Question: How do I handle dates from a spreadsheet like this.
I need to get the last date from column 2 and then find the next date. I have created this code for retrieving the last date.
'''
lastDateRow = sheet.getLastRow()-1;
lastDate = Date(sheet.getRange("B"+(lastDateRow)+":B"+(lastDateRow).getValue());
'''
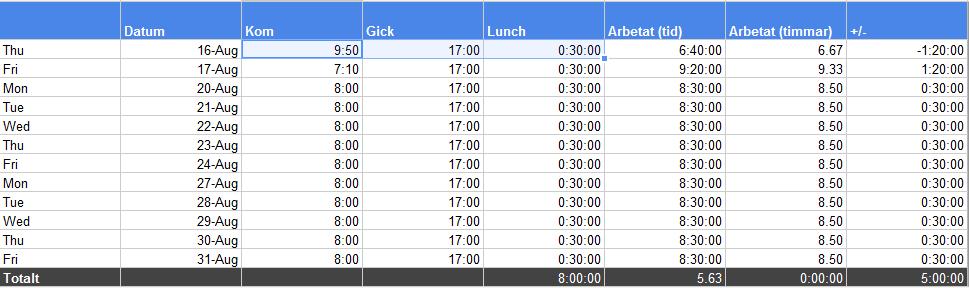
Answer: The value you get from the sheet is already a date object (complete with year, date, hours etc), no further action should be necessary.
When you say 'next date' I guess you meant 'next day' ? If so, simply add 24*60*60*1000 to the date in milliseconds and you'll get the next day ;-)
In code it becomes something like this :
'''
function xxx(){
var sheet = SpreadsheetApp.getActiveSheet()
var lastDateRow = sheet.getLastRow();
var lastDate = sheet.getRange(lastDateRow,2).getValue();
Logger.log(lastDate)
var nextDay = new Date(lastDate.getTime()+24*60*60*1000);
Logger.log(nextDay)
}
'''
Logger result on a test :
'''
Tue Aug 21 15:00:00 PDT 2012
Wed Aug 22 15:00:00 PDT 2012
'''